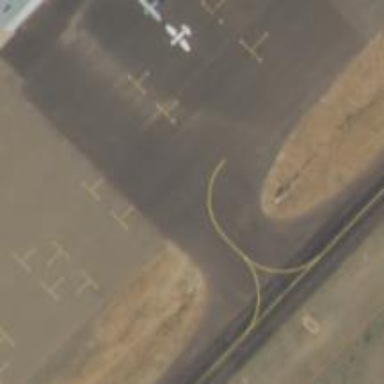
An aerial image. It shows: Image of taxiway at airport.